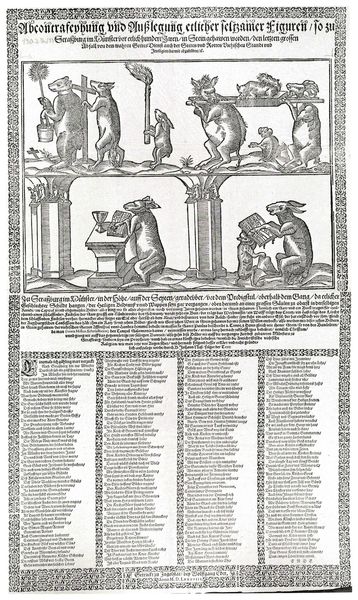
Titel: Abcontrafeyhung vnd Außlegung etlicher seltzamer Figuren
Künstler: Tobias Stimmer
Institution: (Seriendruck)
Schlagwörter: feuer, wasser, weiß, wolf, sitzen, grau, raum, schwarz, säule, säulen, tisch, zeichnung, hund, tier, tiere, rahmen, tragen, boden, kelch, blatt, hase, hasen, holzschnitt, schrift, bücher, rahmung, schule, trage, grafik, spalten, rand, figuren, karikatur, lesen, deutsch, bucht, gewölbe, schaf, spott, buch, kreuz, druck, radierung, stich, seite, illustration, text, zeitung, cartoon, initiale, überschrift, beten, altar, kapitelle, pult, schriftbild, buchseite, fuchs, beute, fabel, sage, märchen, priester, lesend, zeilen, schreiber, lernen, eimer, kupferstich, bock, bären, bär, fackel, szenen, ziege, menschlich, fraktur, mächen, ziegen, kreut, weihwasser, füchse, wölfe, erzählung, seriendruck, haase, opfern, dachs, mäuse, haasen, schreibpulte, hetzschrift, boxk